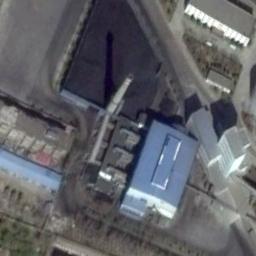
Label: thermal_power_station